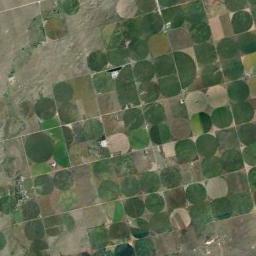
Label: circular_farmland